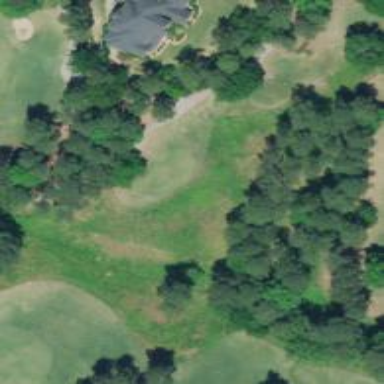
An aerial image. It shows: Service road used as golf cart path.